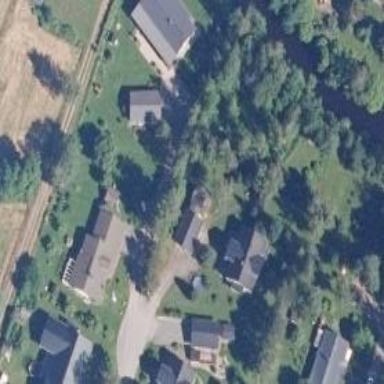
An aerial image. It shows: Residential road.